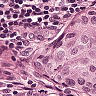
Metastatic tissue present: yes